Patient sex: F
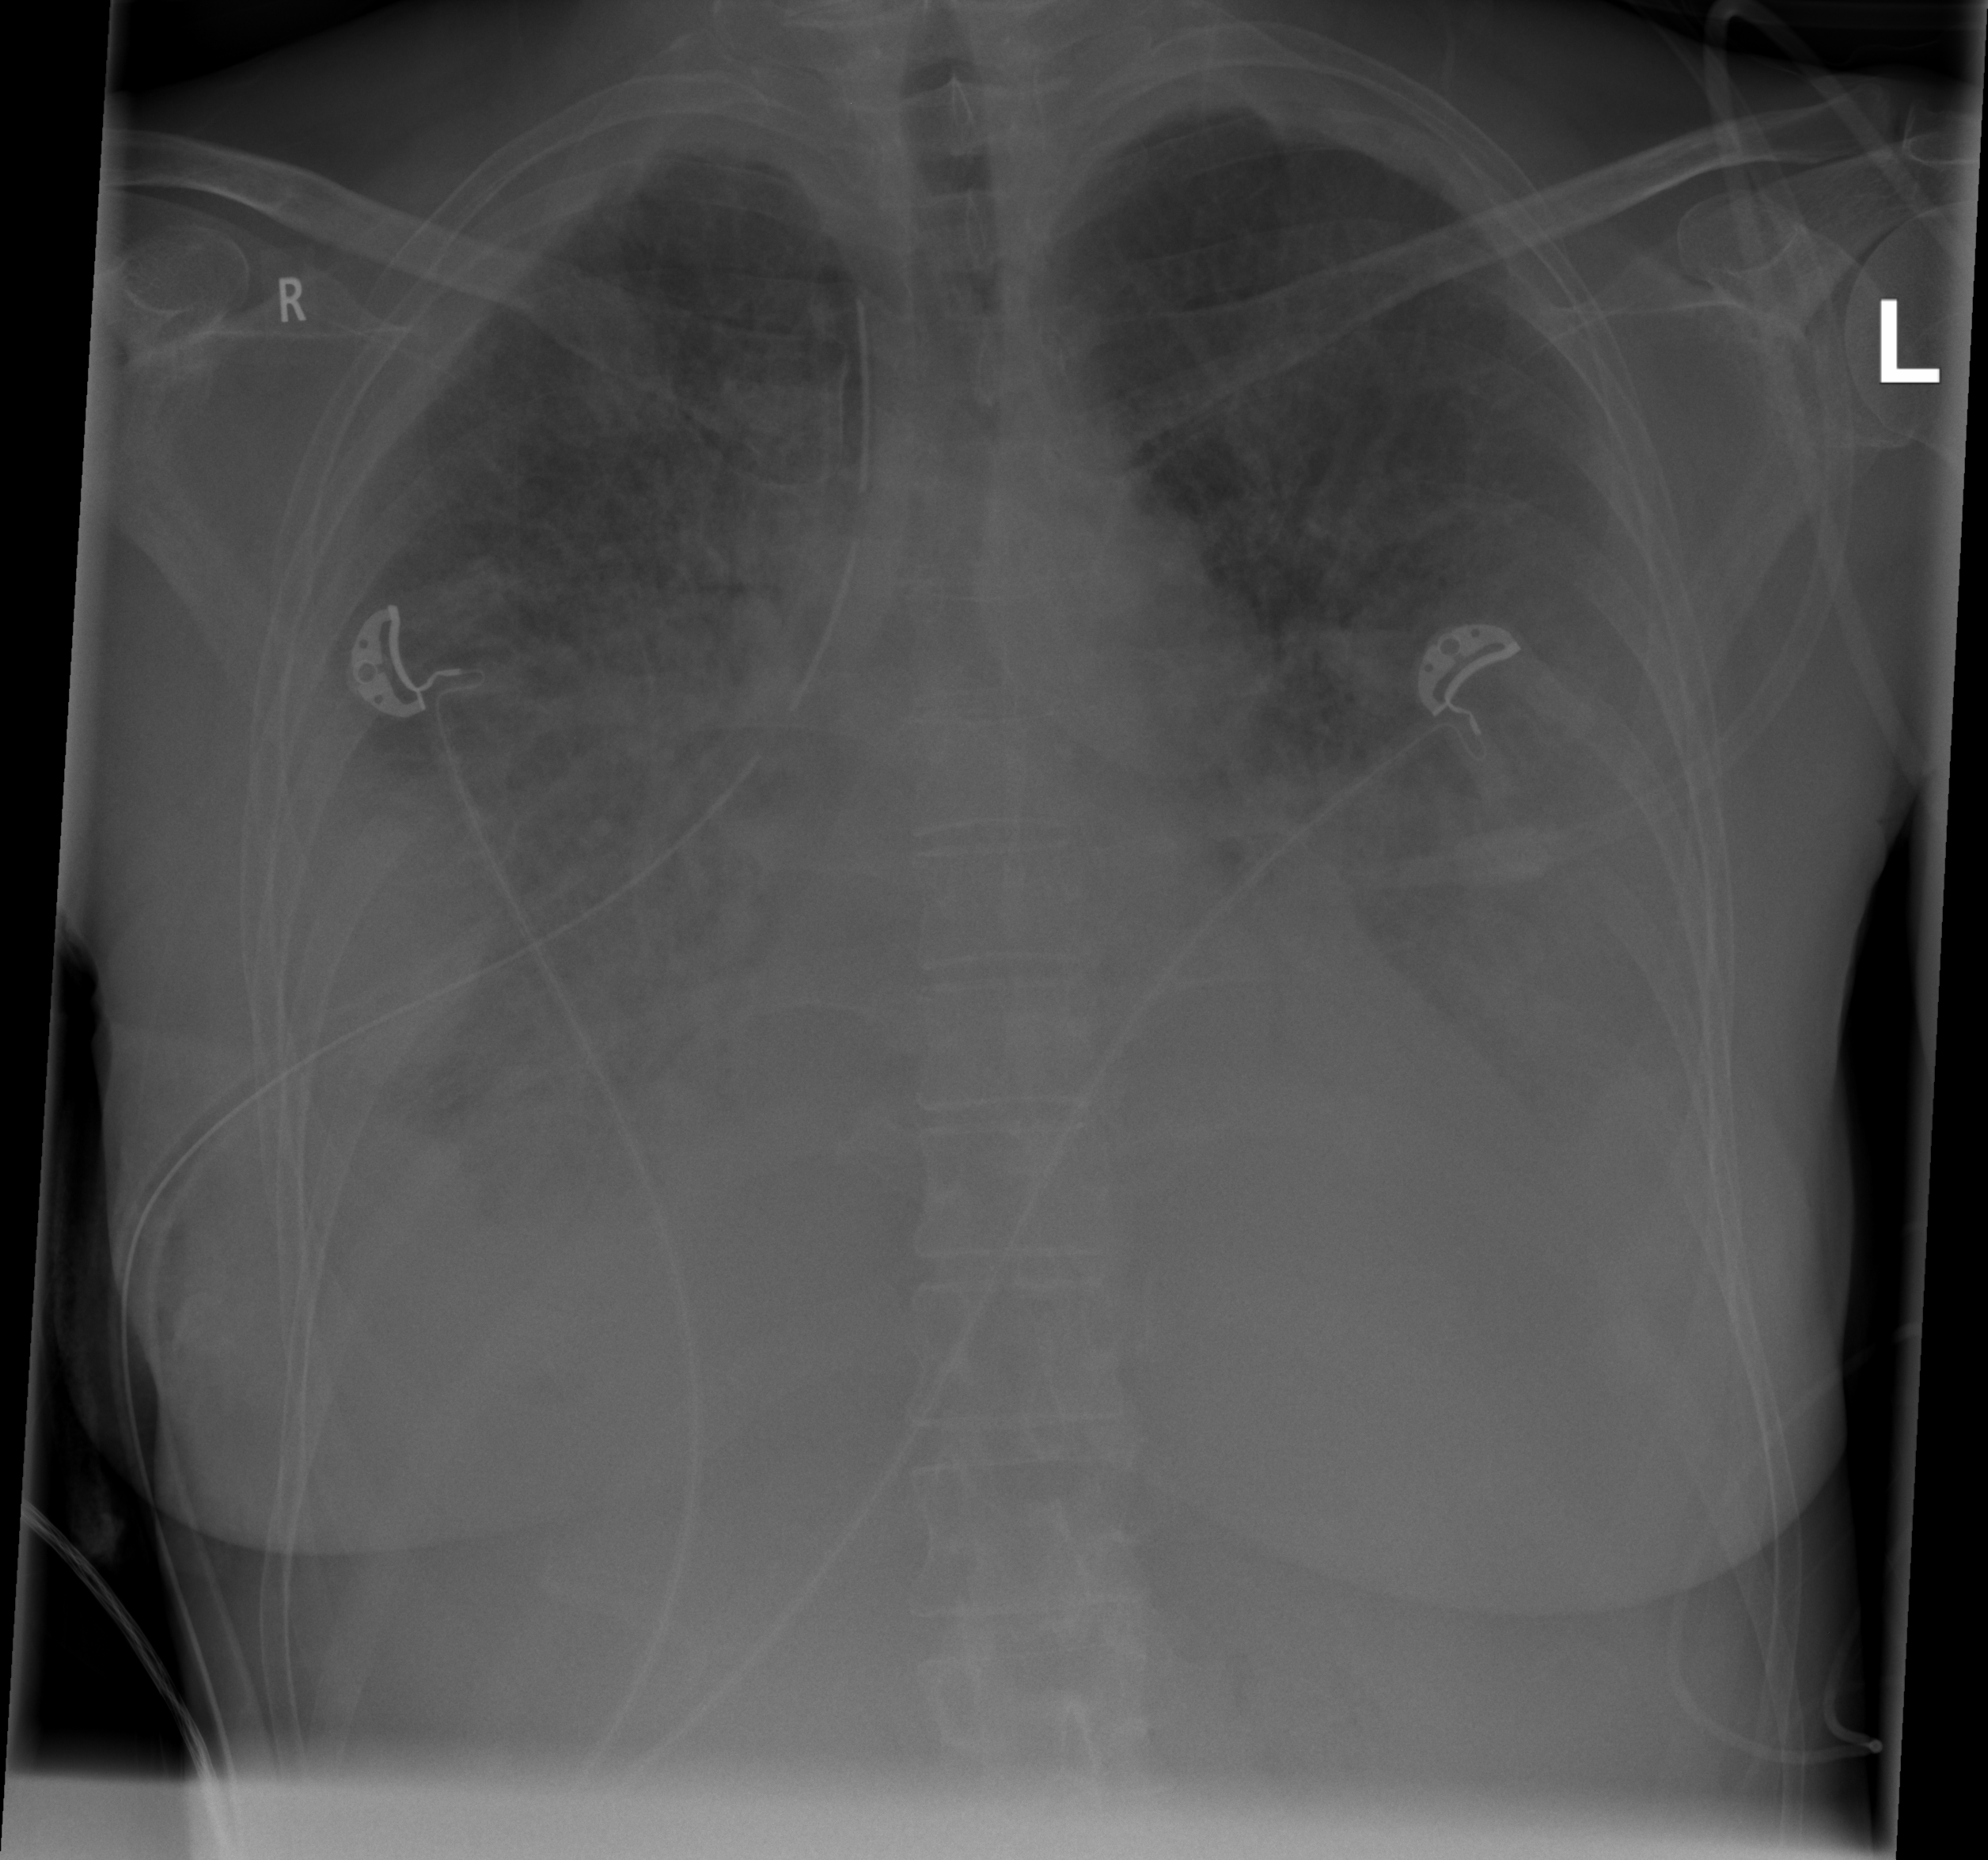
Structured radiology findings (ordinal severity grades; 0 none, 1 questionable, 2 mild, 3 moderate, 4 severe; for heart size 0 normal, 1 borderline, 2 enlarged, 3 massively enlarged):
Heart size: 2
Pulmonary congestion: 2
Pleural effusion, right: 3
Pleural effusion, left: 3
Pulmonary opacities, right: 2
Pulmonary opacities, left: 2
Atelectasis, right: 3
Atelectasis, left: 2